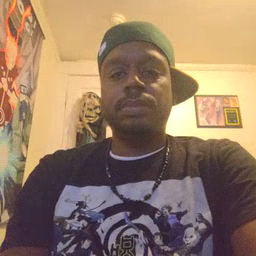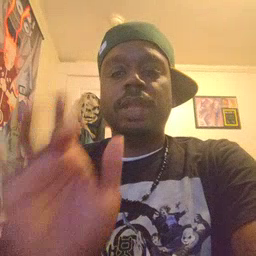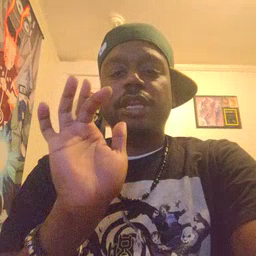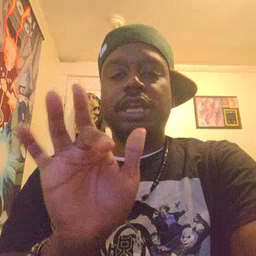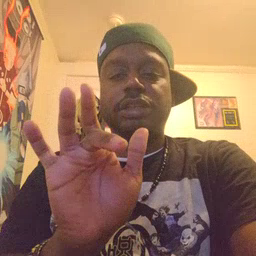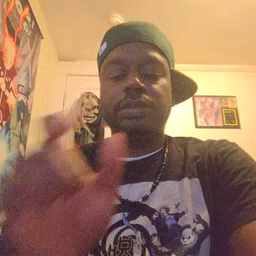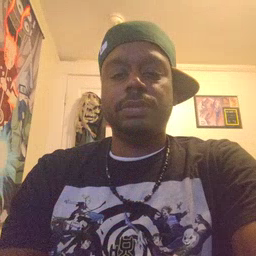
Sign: touch